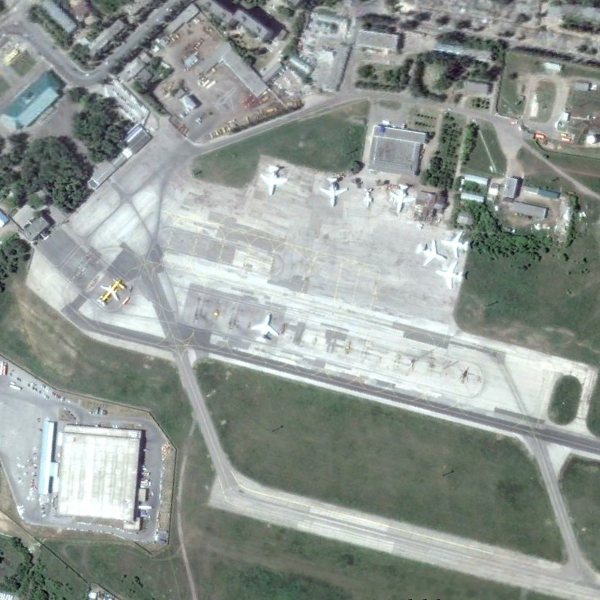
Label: Airport